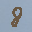
Label: 8